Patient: sex M, age 51
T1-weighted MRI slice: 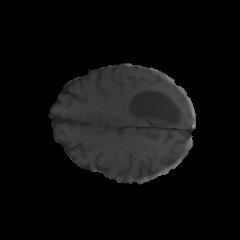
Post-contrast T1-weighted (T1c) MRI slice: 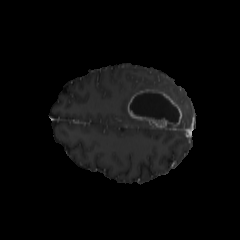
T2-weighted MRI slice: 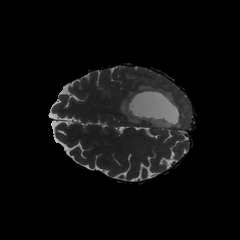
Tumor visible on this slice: yes
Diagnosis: Glioblastoma, IDH-wildtype
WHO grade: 4